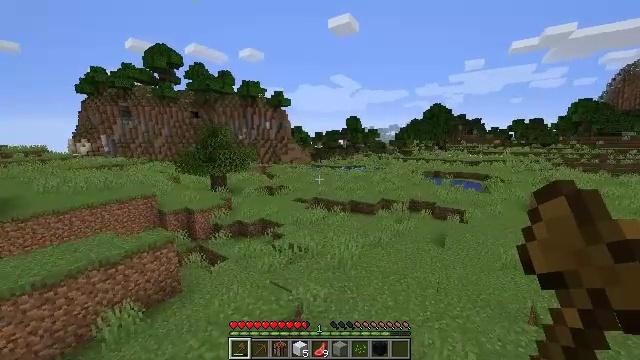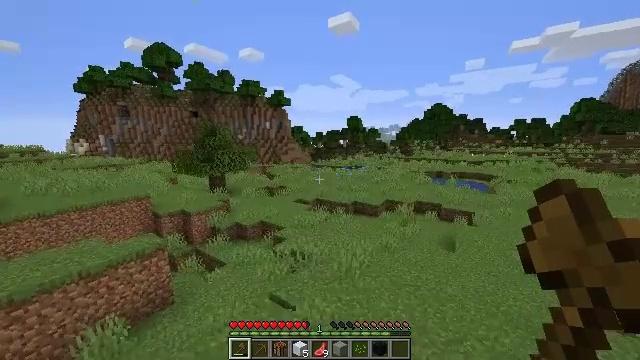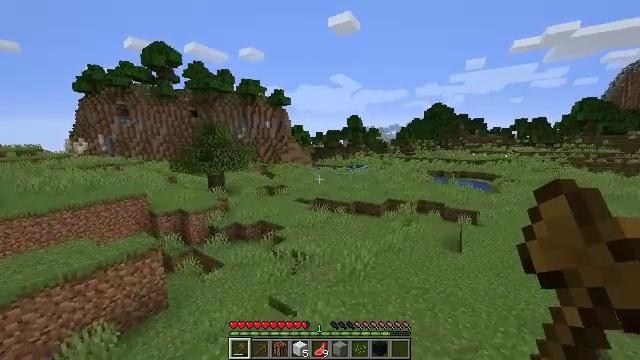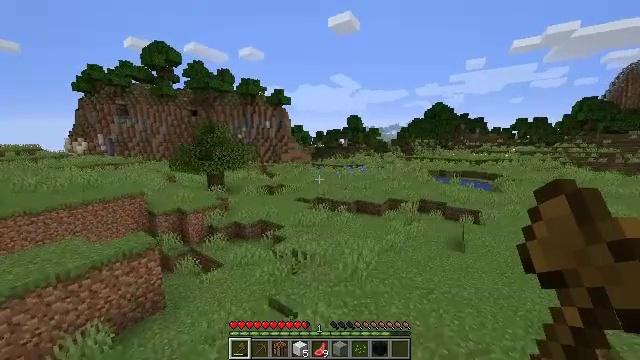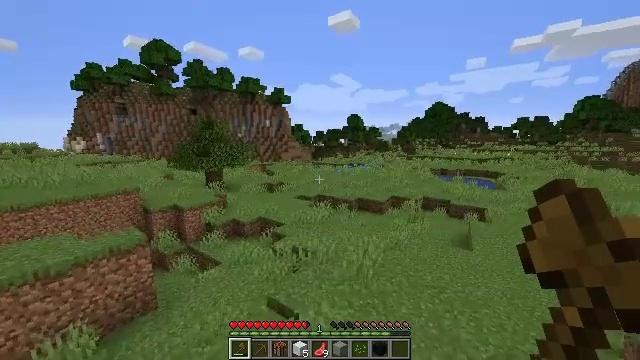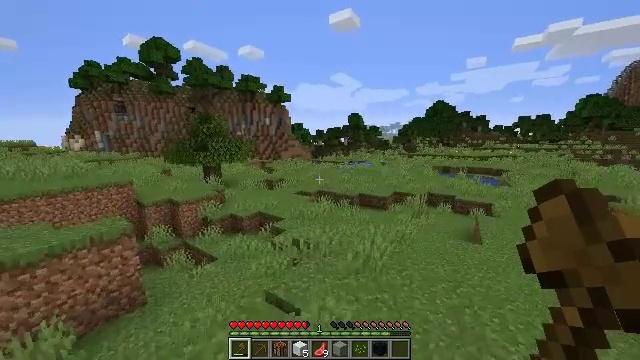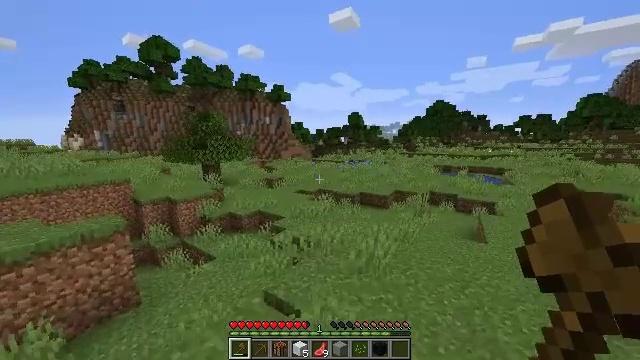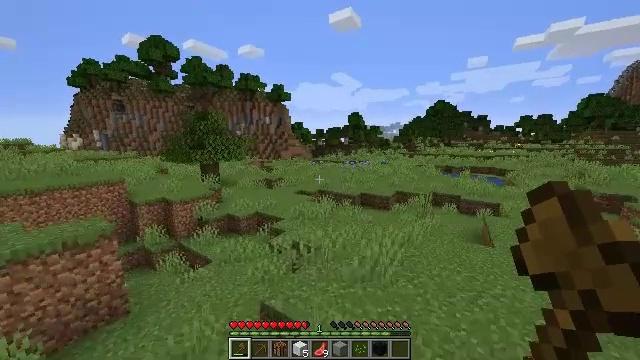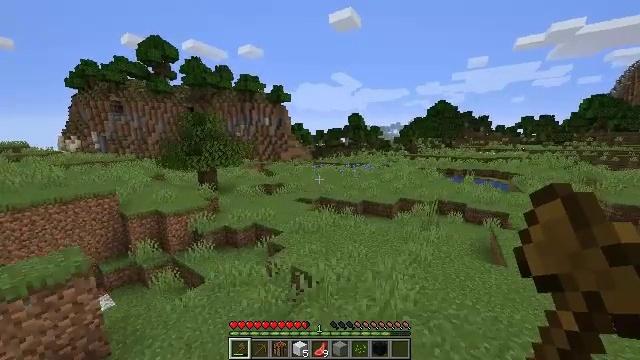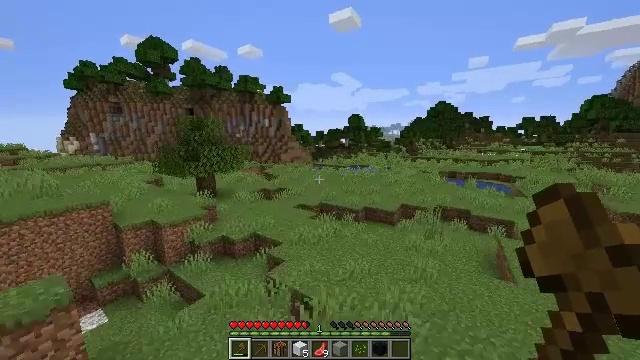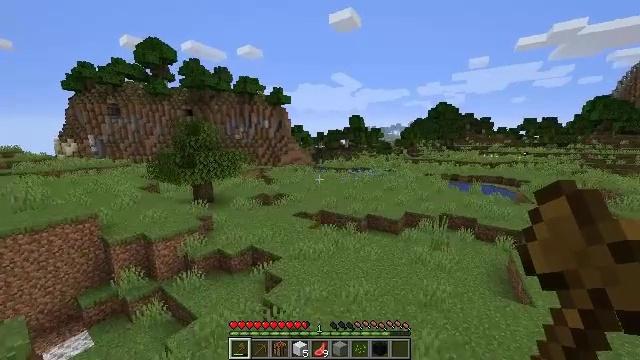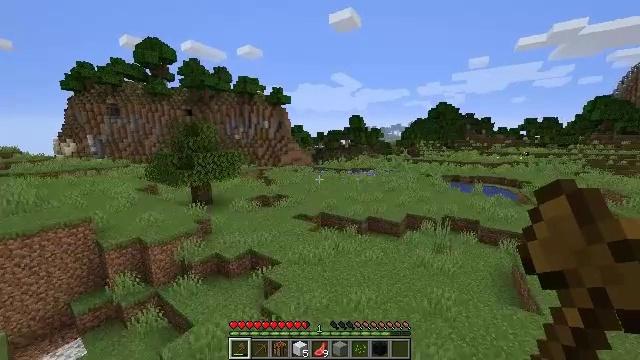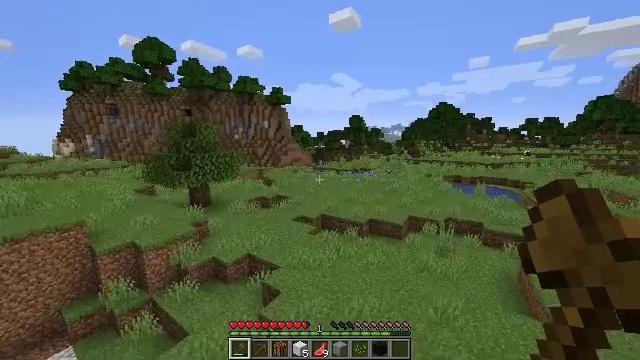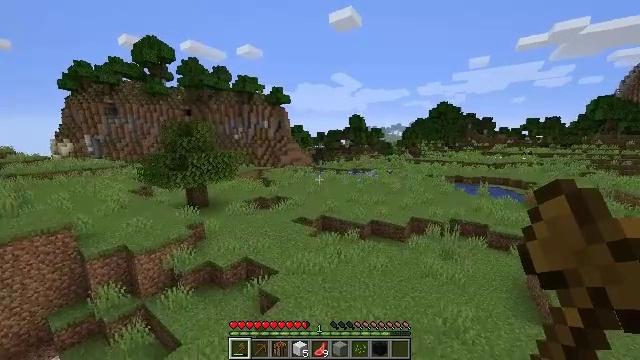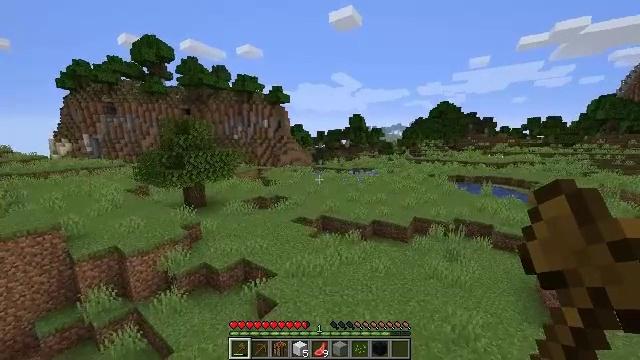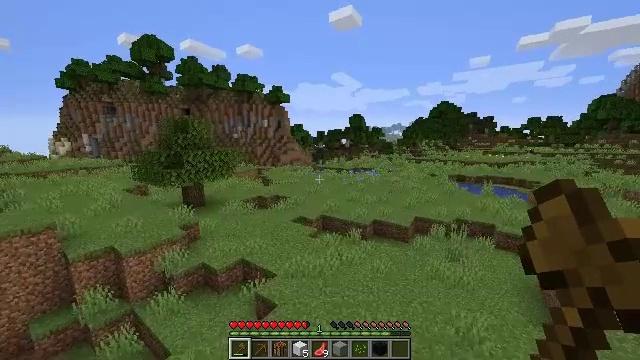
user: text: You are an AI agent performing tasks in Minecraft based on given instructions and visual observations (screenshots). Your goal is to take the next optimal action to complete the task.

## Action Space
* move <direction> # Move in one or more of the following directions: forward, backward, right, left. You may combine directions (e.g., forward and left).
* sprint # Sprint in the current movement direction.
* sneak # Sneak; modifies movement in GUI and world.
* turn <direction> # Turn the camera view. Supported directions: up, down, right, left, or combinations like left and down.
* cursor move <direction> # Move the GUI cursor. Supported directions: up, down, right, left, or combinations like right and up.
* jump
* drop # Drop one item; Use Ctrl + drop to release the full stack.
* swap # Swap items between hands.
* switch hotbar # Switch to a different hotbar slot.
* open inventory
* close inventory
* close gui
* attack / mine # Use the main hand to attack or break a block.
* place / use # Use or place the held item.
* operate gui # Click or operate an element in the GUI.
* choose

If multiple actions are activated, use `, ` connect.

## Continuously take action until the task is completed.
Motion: motion action
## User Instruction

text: Collect sugar cane near water sources.
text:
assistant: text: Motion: move forward, jump
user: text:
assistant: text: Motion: move forward, jump
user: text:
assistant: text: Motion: move forward, jump
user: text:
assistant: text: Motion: move forward, jump
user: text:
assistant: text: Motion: move forward, jump
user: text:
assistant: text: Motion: move forward, jump
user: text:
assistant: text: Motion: move forward, jump
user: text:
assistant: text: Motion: move forward, jump
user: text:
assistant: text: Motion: move forward, jump
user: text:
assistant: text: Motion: move forward, jump
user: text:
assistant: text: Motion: move forward, jump
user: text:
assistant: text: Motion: move forward, jump
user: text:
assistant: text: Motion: move forward, jump
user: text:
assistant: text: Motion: move forward, jump
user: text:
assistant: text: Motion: move forward, jump
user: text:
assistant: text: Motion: move forward, jump
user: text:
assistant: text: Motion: move forward, jump
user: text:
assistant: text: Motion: move forward, jump
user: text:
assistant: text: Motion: move forward, jump
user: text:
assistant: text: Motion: move forward, jump
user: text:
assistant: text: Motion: move forward, jump
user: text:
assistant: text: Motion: move forward, jump
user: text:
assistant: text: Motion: move forward, jump
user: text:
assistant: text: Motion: move forward, jump
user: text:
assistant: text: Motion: move forward, jump
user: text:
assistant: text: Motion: move forward, jump
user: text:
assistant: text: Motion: move forward, jump
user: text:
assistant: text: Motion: move forward, jump
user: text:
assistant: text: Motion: move forward, jump
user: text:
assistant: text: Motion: move forward, jump